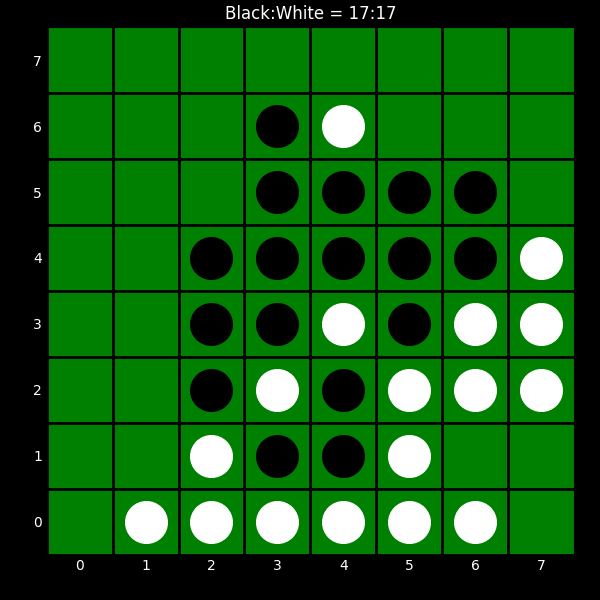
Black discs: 17
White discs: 17